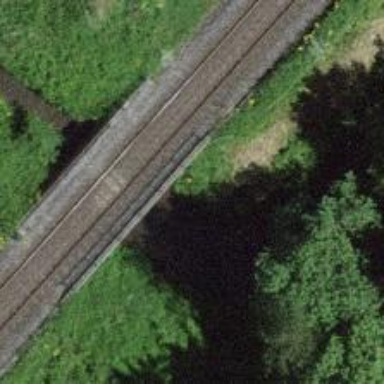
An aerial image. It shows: Single-track railway bridge with electrified contact line.